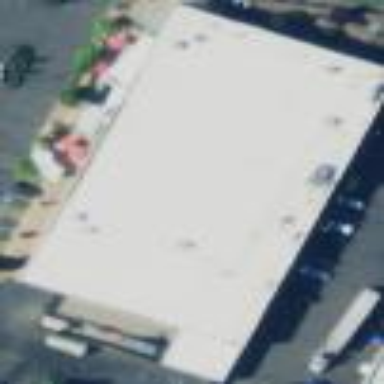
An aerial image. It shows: Supermarket building.